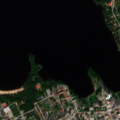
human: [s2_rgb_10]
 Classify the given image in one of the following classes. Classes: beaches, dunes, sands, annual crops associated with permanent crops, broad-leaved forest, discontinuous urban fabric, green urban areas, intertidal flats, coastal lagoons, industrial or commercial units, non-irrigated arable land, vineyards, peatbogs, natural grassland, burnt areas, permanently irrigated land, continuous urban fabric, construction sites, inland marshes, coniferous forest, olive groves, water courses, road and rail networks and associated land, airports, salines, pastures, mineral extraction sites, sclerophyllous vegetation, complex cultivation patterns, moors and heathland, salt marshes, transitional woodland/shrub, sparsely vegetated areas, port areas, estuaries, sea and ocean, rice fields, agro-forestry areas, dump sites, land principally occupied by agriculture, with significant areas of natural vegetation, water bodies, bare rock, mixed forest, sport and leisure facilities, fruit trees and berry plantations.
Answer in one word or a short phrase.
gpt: discontinuous urban fabric, industrial or commercial units, water bodies